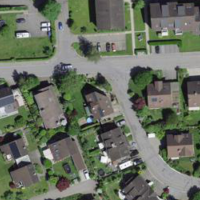
EUNIS habitat code: 55
Species observed at this site:
Juglans regia
Acer campestre
Cornus sanguinea
Filipendula ulmaria